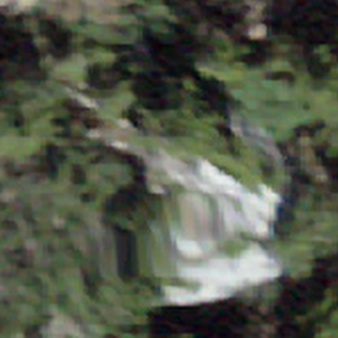
Label: other